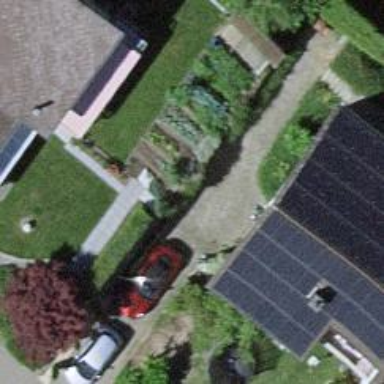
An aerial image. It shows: Solar power generator using photovoltaic method with solar photovoltaic panel types.